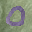
Label: 0